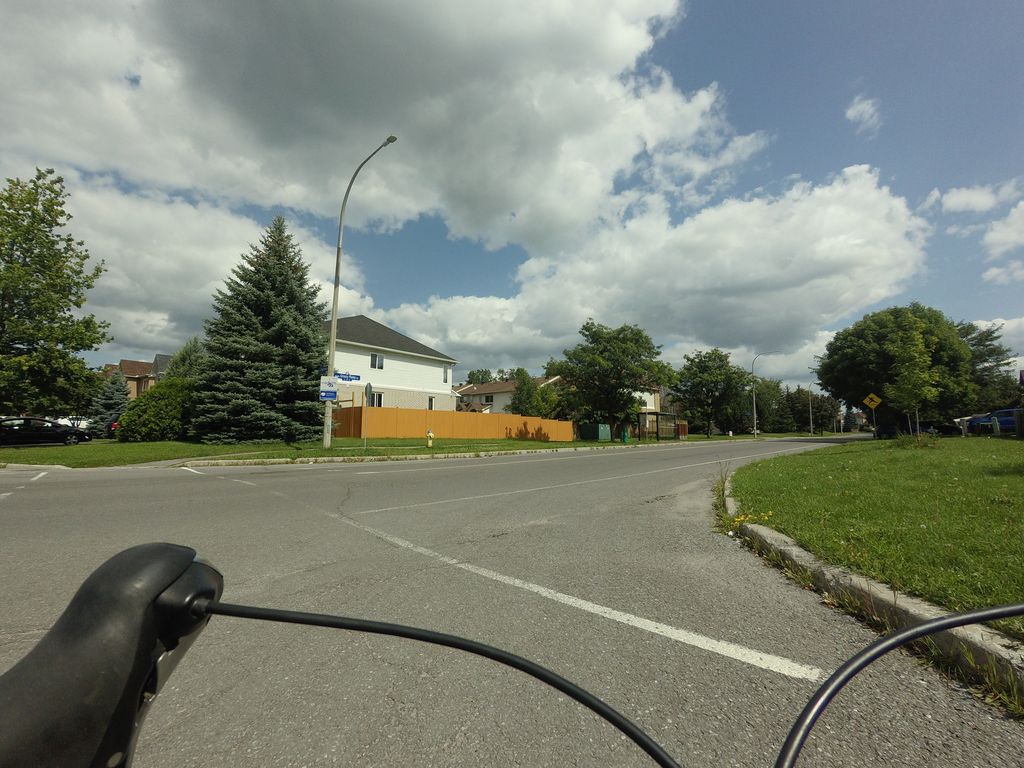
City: ottawa-gatineau